Field crop: tomato
Growth stage: 2
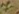
Species: solanum